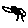
Label: tree